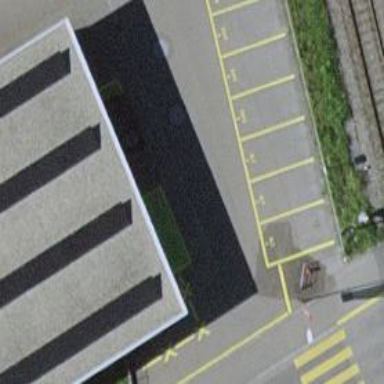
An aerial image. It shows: Charging station.